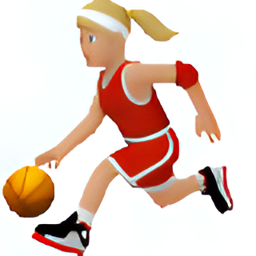
Name: woman with ball type 3
Emoji: ⛹🏼‍♀️
Group: People & Body
Sub-group: person-sport